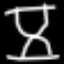
Label: hourglass